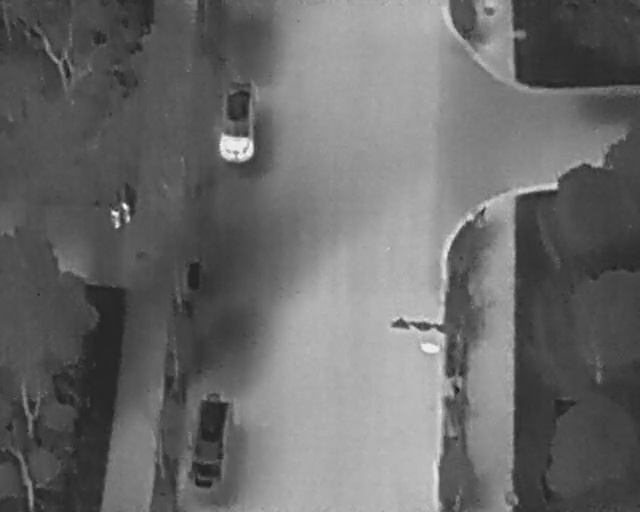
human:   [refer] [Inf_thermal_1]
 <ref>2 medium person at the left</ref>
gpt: <box>[[17, 40, 21, 42, 172], [16, 41, 19, 43, 172]]</box>